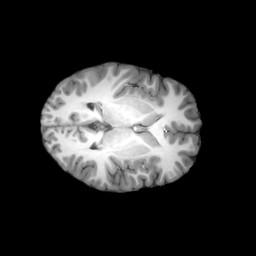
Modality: T1w
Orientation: axial